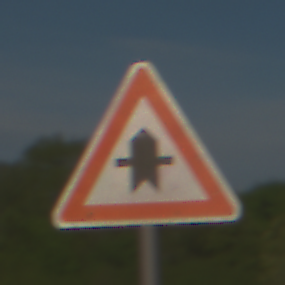
Verkehrszeichen: Vorfahrt
Umgebung: Outdoor, Suburban
Tageszeit: MorningAfternoon
Wetter: PartlyCloudy
Licht: Natural
Jahreszeit: NotSpecified
Kontrast: HighContrast